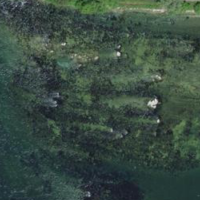
EUNIS habitat code: 15
Species observed at this site:
Phalacrocorax carbo
Larus michahellis
Cygnus olor
Mergus merganser